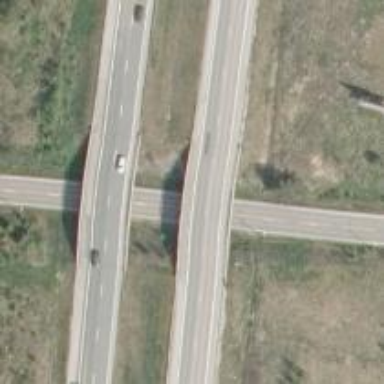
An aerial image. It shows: Motorway bridge with asphalt surface.